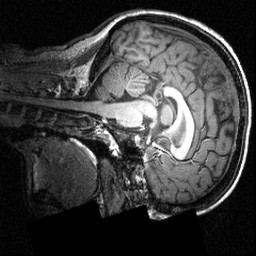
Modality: T1w
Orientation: sagittal
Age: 20
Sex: female
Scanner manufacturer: siemens
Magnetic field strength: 3.951 T
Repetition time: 1.5 s
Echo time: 0.00335 s